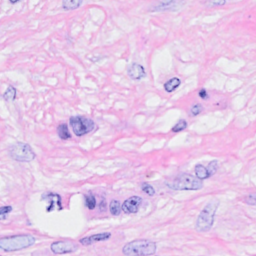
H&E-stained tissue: Breast